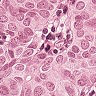
Metastatic tissue present: yes